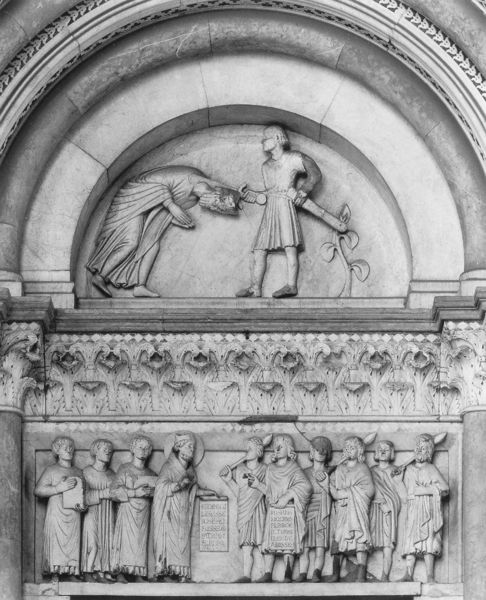
Titel: Rechtes Portal
Standort: Lucca, S. Martino (EU - I)
Schlagwörter: baum, mann, frauen, menschen, marmor, männer, säulen, tür, blüten, architektur, haupt, köpfen, stein, kirche, gewand, blatt, pflanze, krone, bauern, relief, schrift, bogen, figuren, rundbogen, bischof, kaiser, könig, soldaten, tafel, detail, scheide, bauer, tor, schwert, text, beten, ritter, fries, portal, sims, heiligenschein, gesims, verbeugung, lanzen, mönche, heilige, töten, lilien, jünger, taufe, bildhauer, baltt, tympanon, kriche, schrifttafel, apostel, gnade, ritterschlag, keiser, kyser